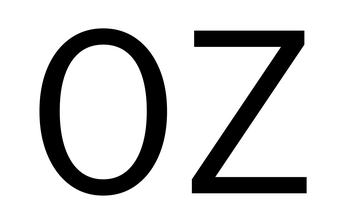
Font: InstrumentSans_Regular